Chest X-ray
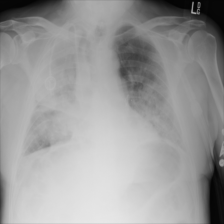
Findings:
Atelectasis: negative
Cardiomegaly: negative
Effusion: negative
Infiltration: positive
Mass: negative
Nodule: negative
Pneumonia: negative
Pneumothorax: negative
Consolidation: negative
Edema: negative
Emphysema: negative
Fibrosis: negative
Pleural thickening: negative
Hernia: negative